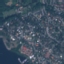
Land use / land cover: Residential